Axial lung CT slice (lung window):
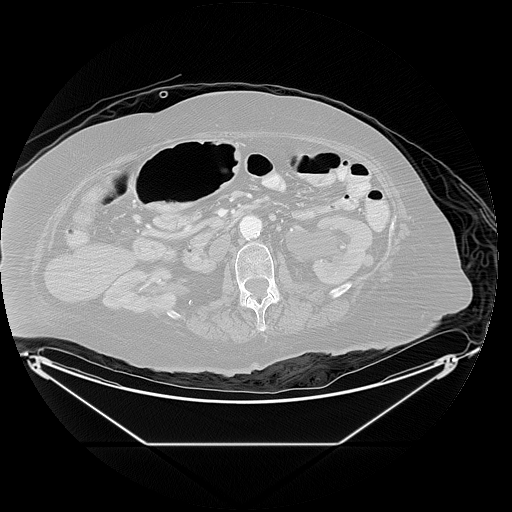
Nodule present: no